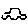
Label: car